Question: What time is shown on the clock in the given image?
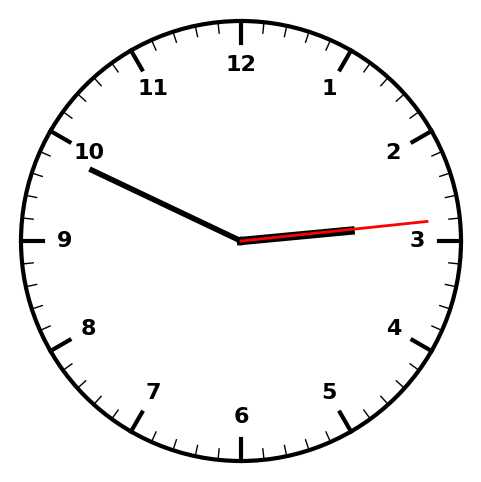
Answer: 02:49:14